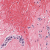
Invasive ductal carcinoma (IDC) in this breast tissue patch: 0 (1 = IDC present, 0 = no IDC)